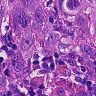
Metastatic tissue present: yes